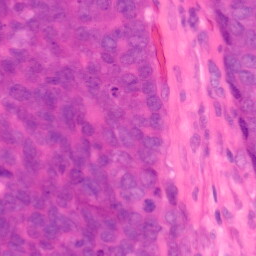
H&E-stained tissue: Colon